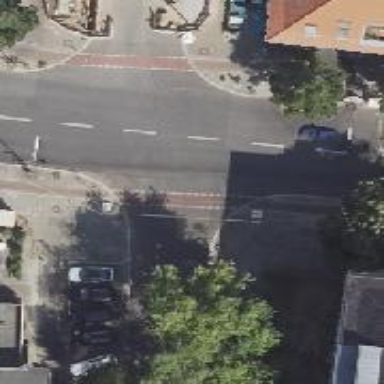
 featuring separate sidewalks and dedicated cycle track. There are parallel parking lanes on both sides."